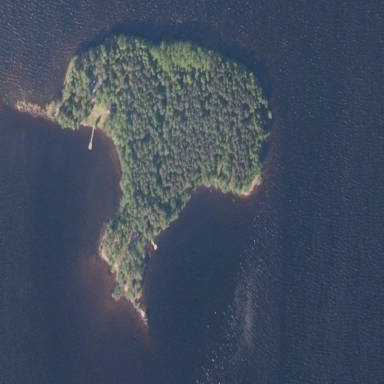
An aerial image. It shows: Islet.